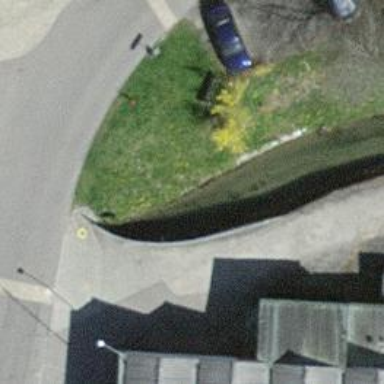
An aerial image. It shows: There is tunnel.